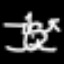
Label: frog